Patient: sex M, age 57
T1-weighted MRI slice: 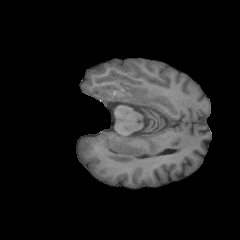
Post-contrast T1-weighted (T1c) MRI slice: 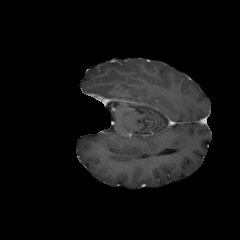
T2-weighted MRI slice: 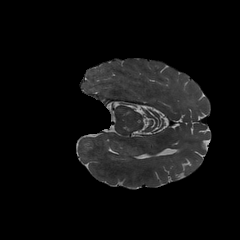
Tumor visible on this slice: no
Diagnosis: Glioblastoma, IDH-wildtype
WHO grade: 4